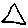
Label: triangle